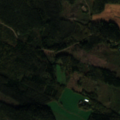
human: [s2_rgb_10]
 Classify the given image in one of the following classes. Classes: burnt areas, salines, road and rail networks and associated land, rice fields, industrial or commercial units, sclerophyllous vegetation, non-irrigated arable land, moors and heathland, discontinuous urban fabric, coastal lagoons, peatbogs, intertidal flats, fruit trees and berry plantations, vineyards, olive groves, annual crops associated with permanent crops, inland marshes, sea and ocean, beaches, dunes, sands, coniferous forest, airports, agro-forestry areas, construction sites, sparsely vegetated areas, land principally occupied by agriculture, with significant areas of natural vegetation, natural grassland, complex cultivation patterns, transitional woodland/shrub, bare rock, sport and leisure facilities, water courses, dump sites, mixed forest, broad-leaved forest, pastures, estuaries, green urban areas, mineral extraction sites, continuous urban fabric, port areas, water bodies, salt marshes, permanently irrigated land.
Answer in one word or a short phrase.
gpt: non-irrigated arable land, land principally occupied by agriculture, with significant areas of natural vegetation, coniferous forest, mixed forest, transitional woodland/shrub